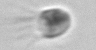
Label: Balanion